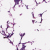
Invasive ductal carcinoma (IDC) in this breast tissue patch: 0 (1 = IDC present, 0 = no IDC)